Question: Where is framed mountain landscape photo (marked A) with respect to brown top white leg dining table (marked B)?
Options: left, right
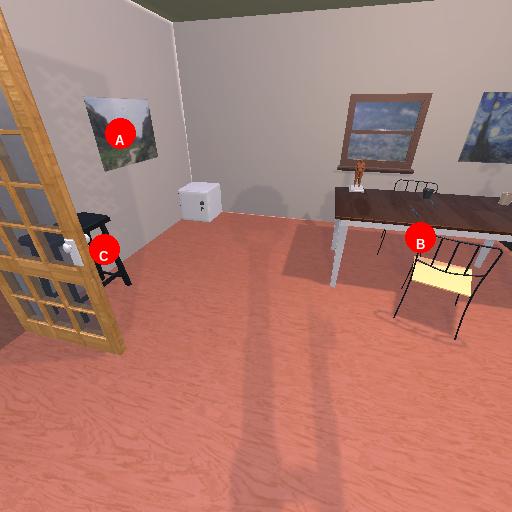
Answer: left